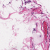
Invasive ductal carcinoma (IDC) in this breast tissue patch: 0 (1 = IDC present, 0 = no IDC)